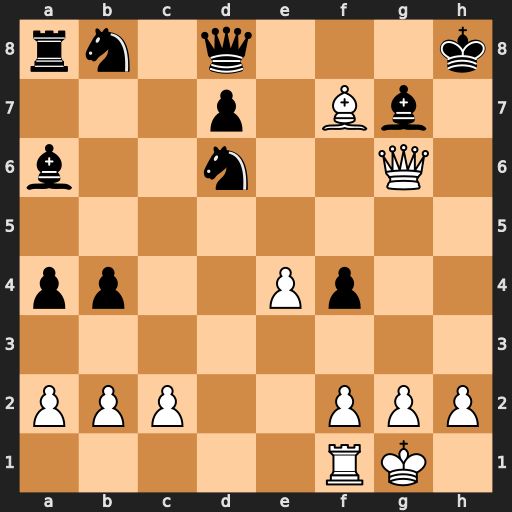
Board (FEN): rn1q3k/3p1Bb1/b2n2Q1/8/pp2Pp2/8/PPP2PPP/5RK1
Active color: w
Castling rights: -
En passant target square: -
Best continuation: Qh5+ Bh6 Qxh6#